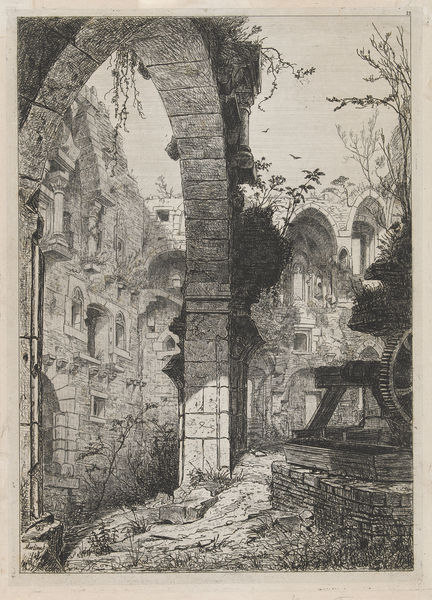
Titel: Ruïne van Kasteel Feltz
Künstler: Martinus Antonius (jr.) Kuytenbrouwer
Standort: Amsterdam
Institution: Rijksmuseum
Schlagwörter: architektur, ruine, schwarz weiss, mort, paysage, ville, pierre, pierres, architecture, arc, arche, fontaine, rue, désert, moulin, plant, plants, moule, puit, architectur, detruit